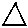
Label: triangle